Question: I'm trying to create something that looks like this:

so far I have: <URL>
Without using something like: 'margin-top:-25px;', how can I position the Edit/Delete links to be on the right of the title (the part that says "iPhone" or "Android") and have both the title and links halfway between the borders?
Thanks!
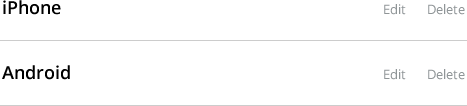
Answer: just like most of answers, here i come with 'text-align:right' and 'float:left' .
I reduced code to minimal and plain CSS for your actual structure and to make it clear to you : <URL>
'''
ul , a { /* basic reset we need */
padding:0;
margin:0;
color:gray;
text-decoration:none;
}
.mini > ul > li {
display:block;/* reset from list-item */
border-bottom:solid;
text-align:right;
overflow:hidden;/* wraps floatting element within */
}
.mini > ul > li> h3 {
float:left;
margin:0;
}
.mini > ul > li ul,
.mini > ul > li li {
display:inline-block;
}
'''